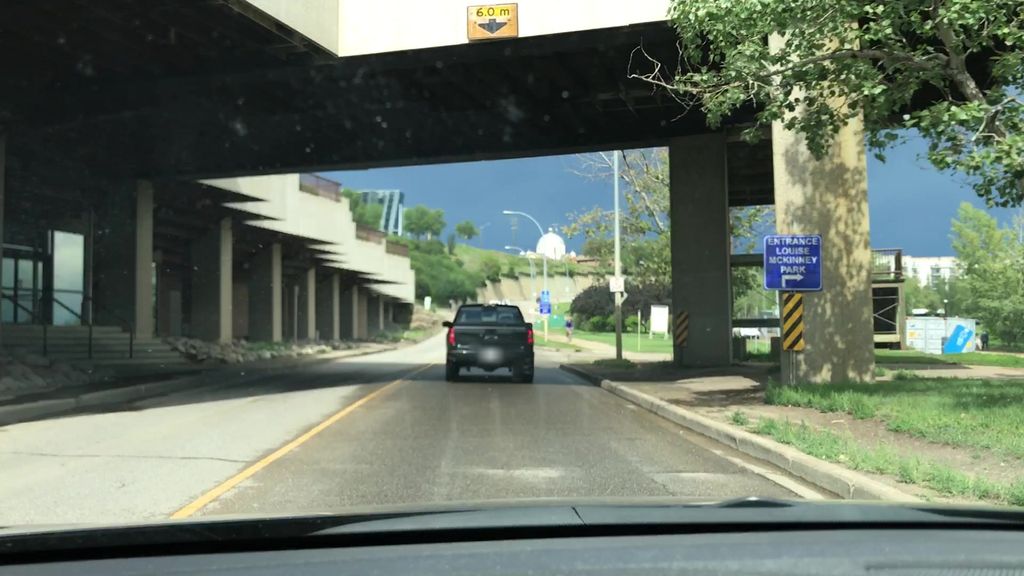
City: edmonton